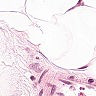
Metastatic tissue present: no